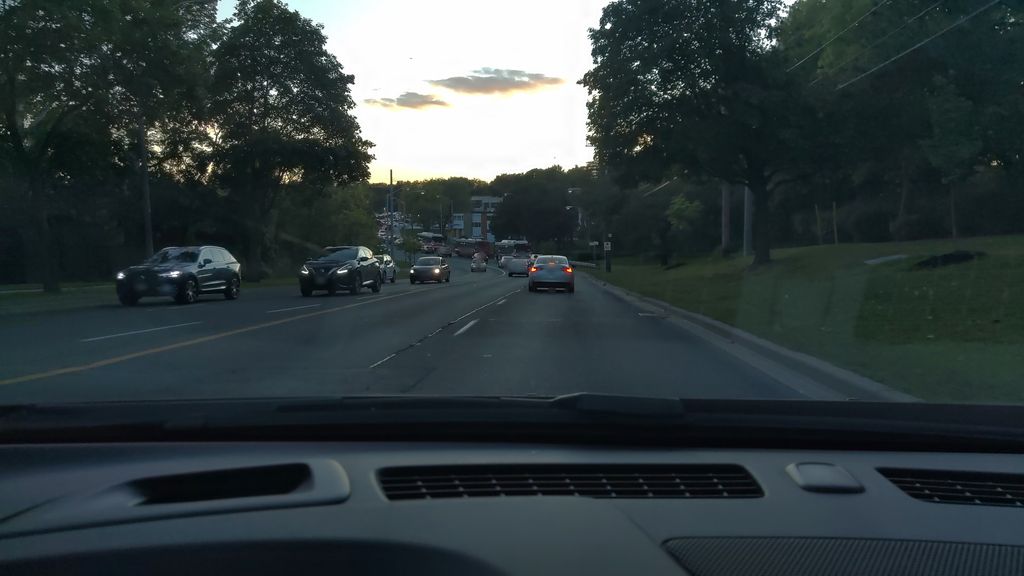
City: toronto